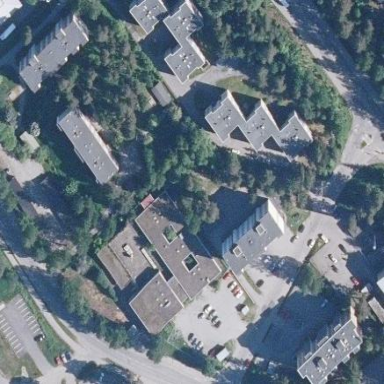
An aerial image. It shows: Public building.